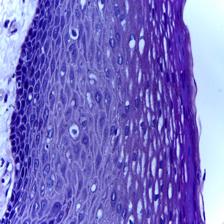
Diagnosis: OSCC